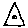
Label: triangle